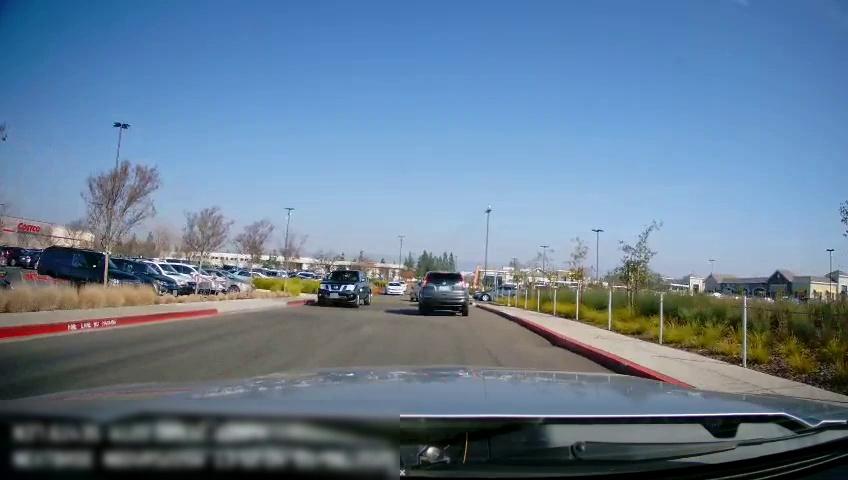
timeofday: Day
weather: Sunny
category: Drivable Space
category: Vehicles | SUV
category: Vehicles | Truck
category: Vehicles | Car
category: Vehicles | Car